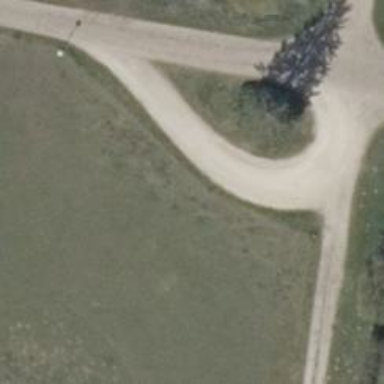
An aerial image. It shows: Service road with compacted surface.